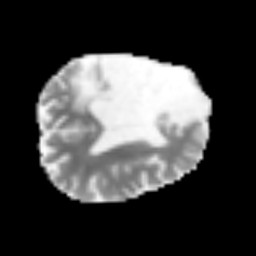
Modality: MD
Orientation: axial
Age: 64
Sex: male
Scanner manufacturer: siemens
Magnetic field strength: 3 T
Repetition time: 3.2 s
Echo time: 0.081 s